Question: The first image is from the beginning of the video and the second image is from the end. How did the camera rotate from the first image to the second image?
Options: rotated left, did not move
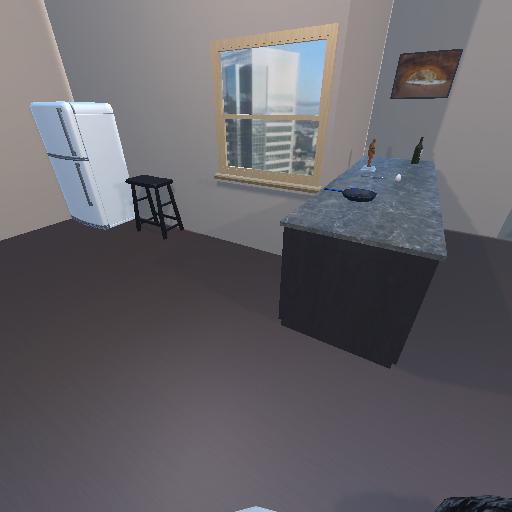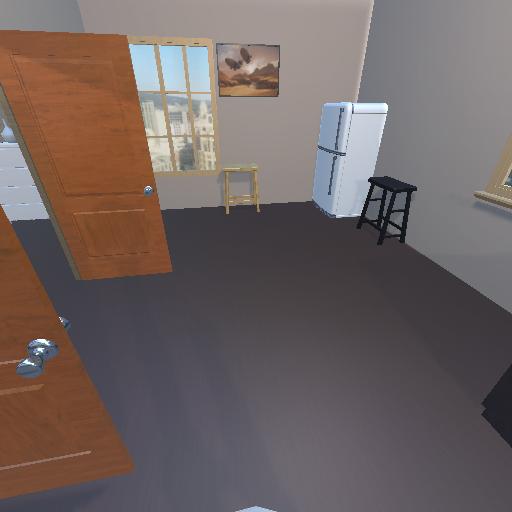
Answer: rotated left